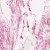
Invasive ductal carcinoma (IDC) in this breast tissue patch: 0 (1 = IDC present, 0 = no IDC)